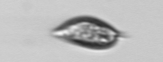
Label: Prorocentrum_triestinum